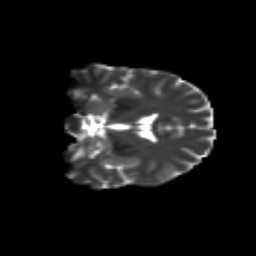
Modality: T2w
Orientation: coronal
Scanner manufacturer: siemens
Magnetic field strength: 3 T
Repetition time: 9.2 s
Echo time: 0.084 s